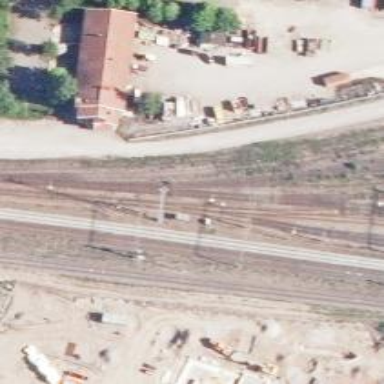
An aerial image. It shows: Railway signal.